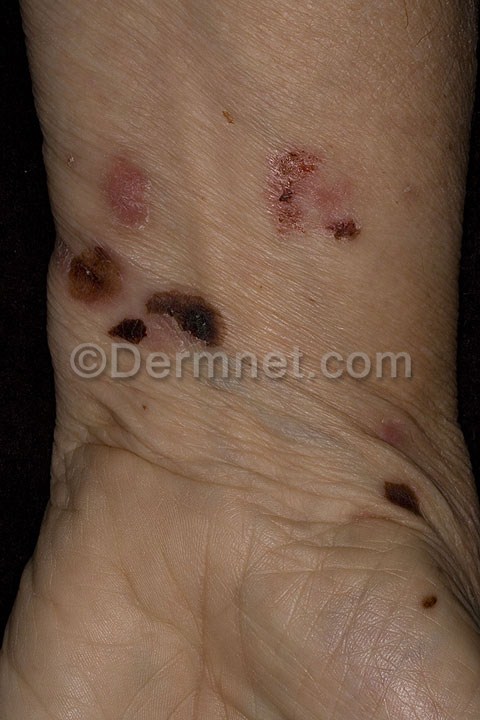
Disease: Bullous Disease Photos